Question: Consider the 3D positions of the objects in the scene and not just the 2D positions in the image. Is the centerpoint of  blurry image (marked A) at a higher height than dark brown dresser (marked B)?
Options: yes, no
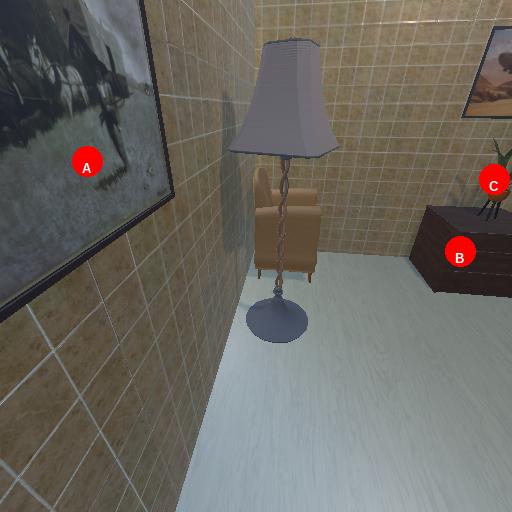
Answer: yes